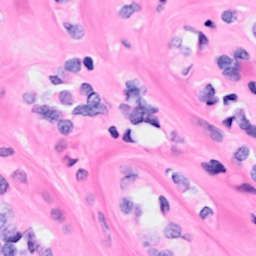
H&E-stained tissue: Breast